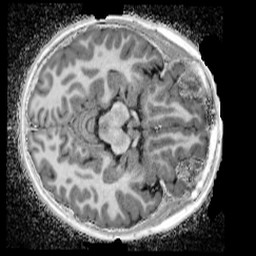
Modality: UNIT1_denoised
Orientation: axial
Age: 13
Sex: female
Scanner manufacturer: siemens
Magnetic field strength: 3 T
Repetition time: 4 s
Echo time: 0.00299 s